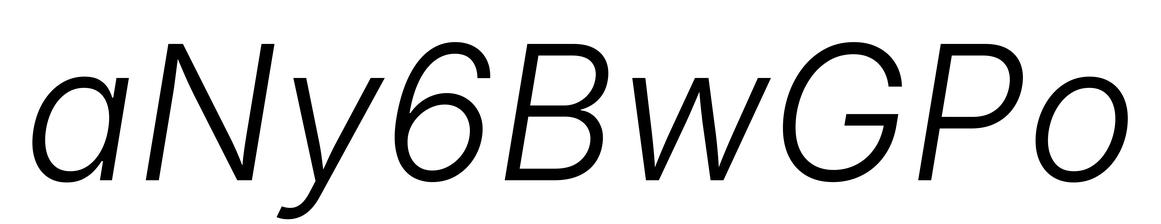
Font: Inter-Italic_Light_Italic